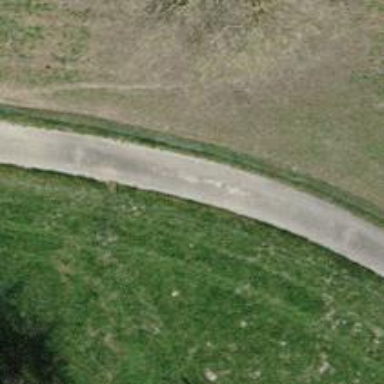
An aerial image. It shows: Service road with grade1 tracktype.